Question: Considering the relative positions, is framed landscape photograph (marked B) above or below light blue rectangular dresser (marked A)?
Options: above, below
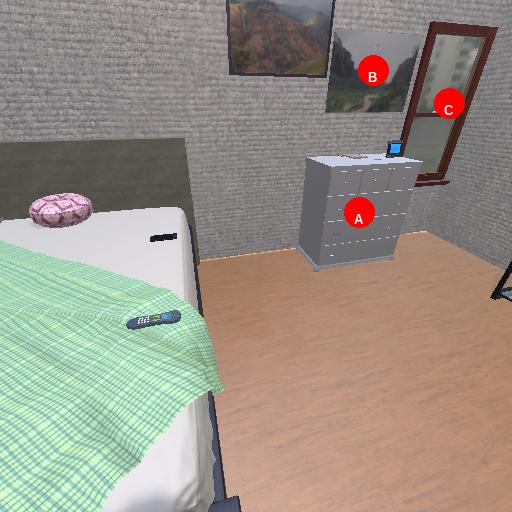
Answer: above